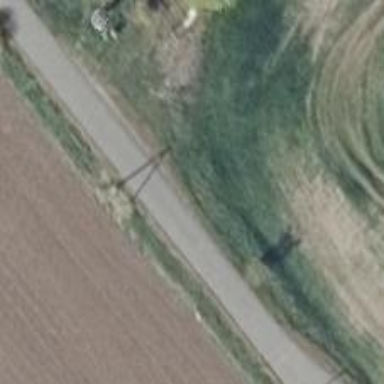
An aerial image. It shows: Power pole.